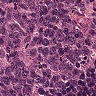
Metastatic tissue present: no